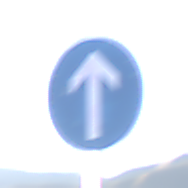
Verkehrszeichen: VorgeschriebeneFahrtrichtungGeradeaus
Umgebung: Outdoor, Nature
Tageszeit: SunriseSunset
Wetter: Clear
Licht: Natural
Jahreszeit: NotSpecified
Kontrast: HighContrast